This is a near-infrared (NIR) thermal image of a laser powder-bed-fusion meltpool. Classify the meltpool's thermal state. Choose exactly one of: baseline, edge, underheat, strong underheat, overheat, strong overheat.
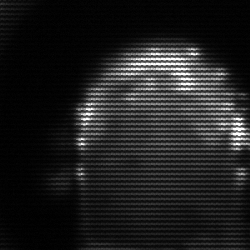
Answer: baseline